Question: When I present my popover in a view and place it at the side of the view. There is always a small margin, causing the popover to not stick to the side.
'''
UIViewController *vc = [self getViewController:@"popover" fromStoryboard:@"Main"];
UIPopoverController *popover = [[UIPopoverController alloc] initWithContentViewController:vc];
[popover presentPopoverFromRect:CGRectMake(1100, 0, -65, 65)
inView:self.view
permittedArrowDirections:UIPopoverArrowDirectionUp
animated:YES];
[vc setPreferredContentSize:CGSizeMake(300, 300)];
'''

How do I prevent this margin and show my popover sticking to the side of the view?
Thanks
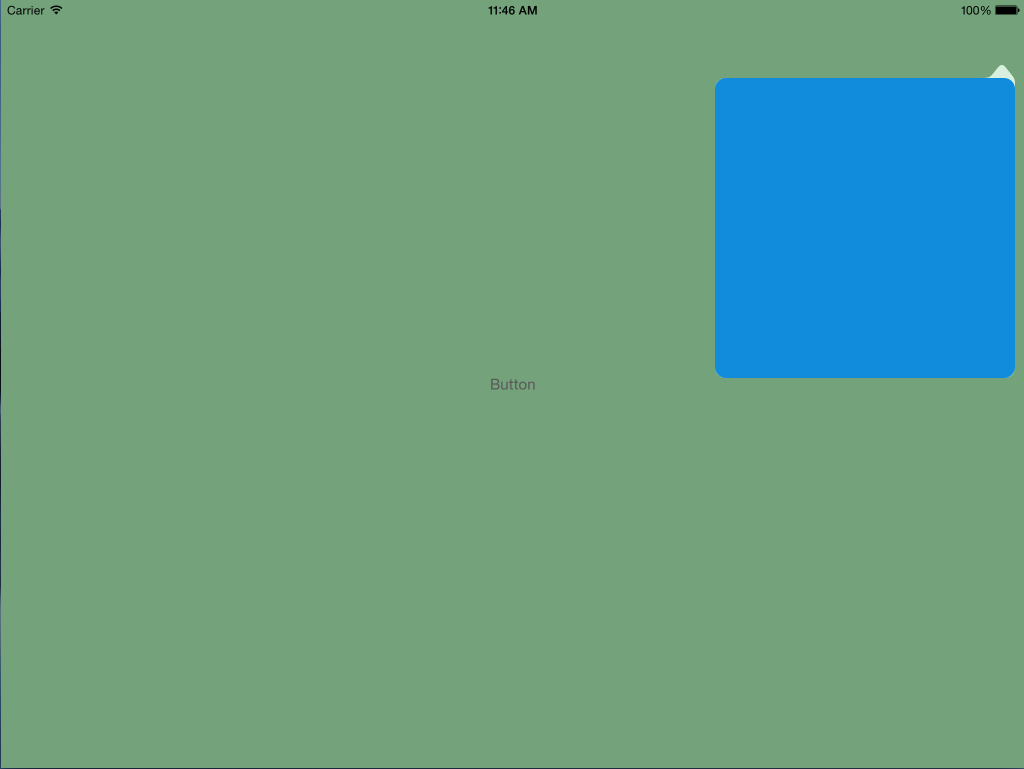
Answer: I fixed this issue by adding my own UIPopoverBackgroundView implementation where I set my own contentview insets.
'''
+ (UIEdgeInsets)contentViewInsets {
return UIEdgeInsetsMake(-10, -10, -10, -10);
}
'''
and adding this backgroundview to my popovercontroller
'''
[self.popover setPopoverBackgroundViewClass:[MyPopoverBackgroundView class]];
'''